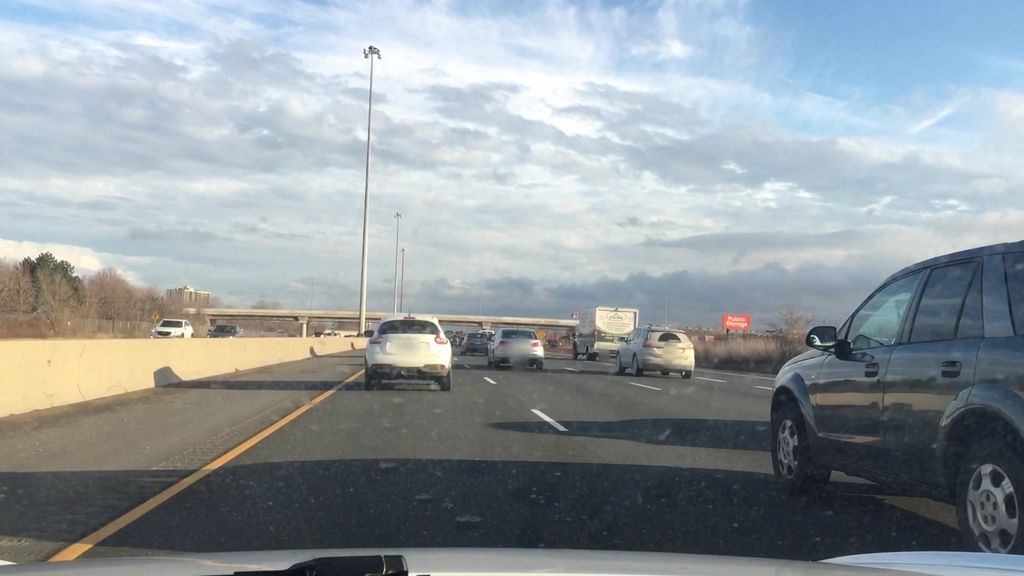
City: hamilton